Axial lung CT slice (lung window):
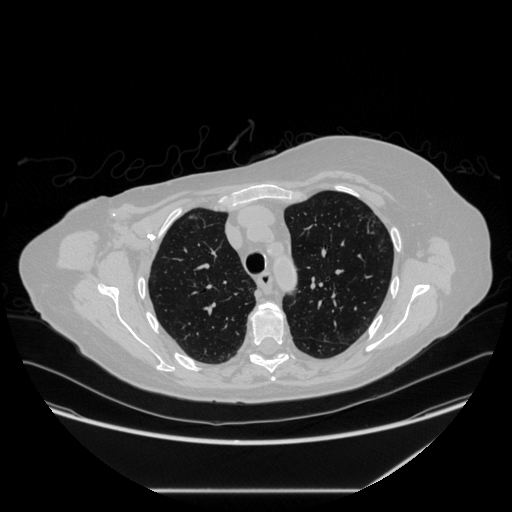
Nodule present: no